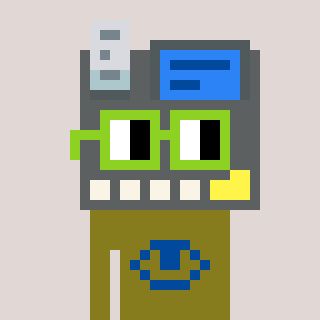
a pixel art character with square light green glasses, a cash register-shaped head and a gunk-colored body on a warm background